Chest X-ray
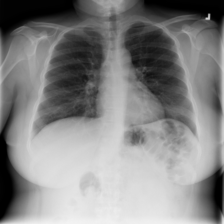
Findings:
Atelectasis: negative
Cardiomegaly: negative
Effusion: negative
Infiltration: positive
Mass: negative
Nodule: negative
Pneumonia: negative
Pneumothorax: negative
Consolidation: negative
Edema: negative
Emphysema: negative
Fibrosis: negative
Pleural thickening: negative
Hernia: negative